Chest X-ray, PA view. Patient: 52 years old, sex M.
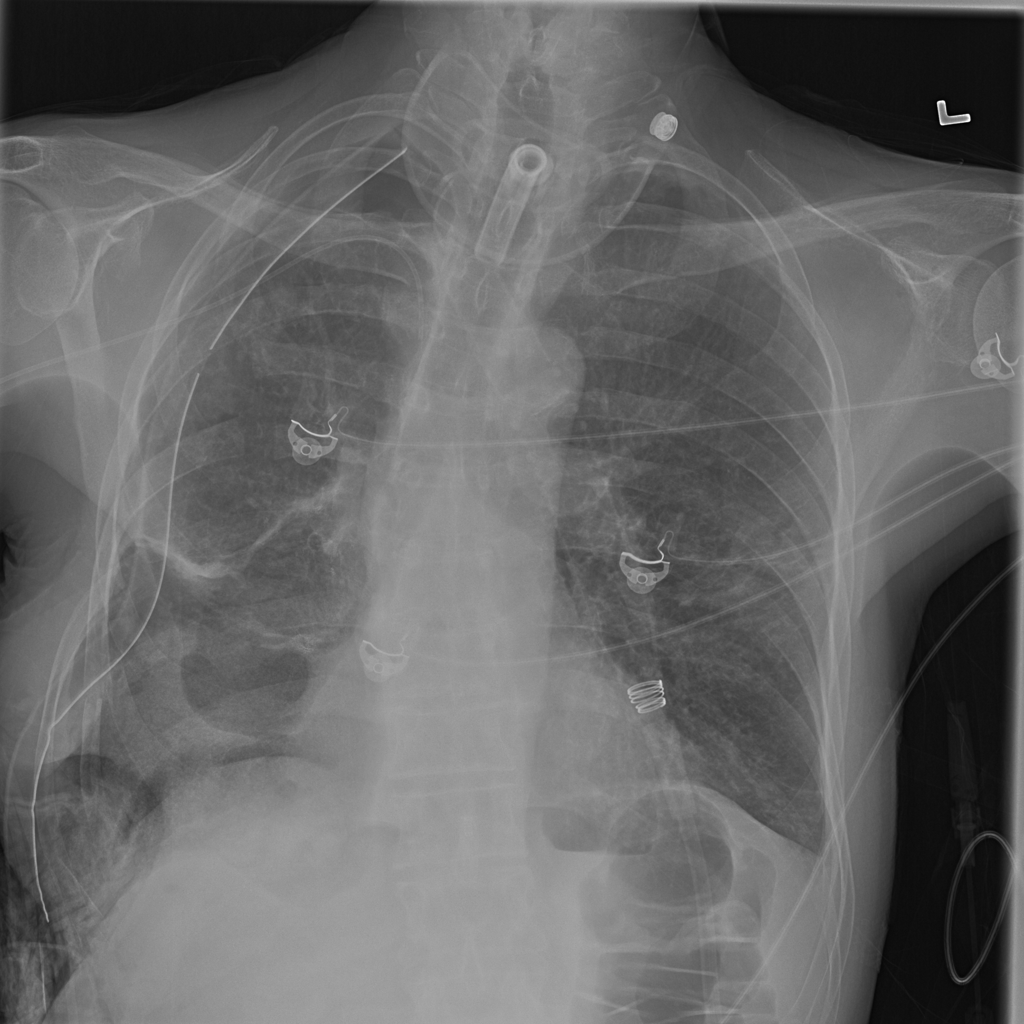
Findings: Atelectasis, Pneumothorax